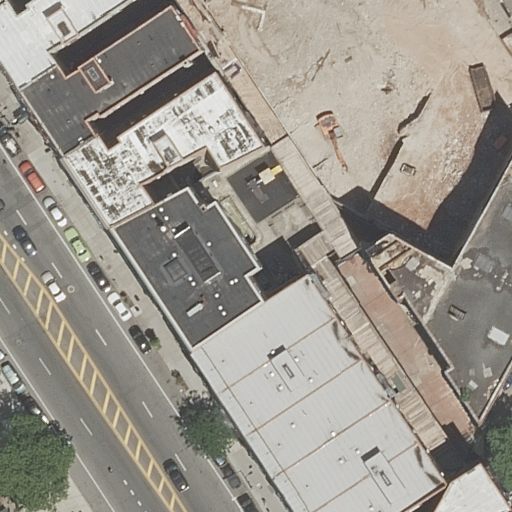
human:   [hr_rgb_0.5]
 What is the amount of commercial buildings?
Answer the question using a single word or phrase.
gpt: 0

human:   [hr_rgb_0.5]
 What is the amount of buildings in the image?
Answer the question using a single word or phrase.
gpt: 14

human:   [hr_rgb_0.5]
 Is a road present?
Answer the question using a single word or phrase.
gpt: yes

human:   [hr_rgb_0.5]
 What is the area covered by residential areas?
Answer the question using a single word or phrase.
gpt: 100m2

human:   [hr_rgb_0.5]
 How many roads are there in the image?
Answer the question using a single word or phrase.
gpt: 2

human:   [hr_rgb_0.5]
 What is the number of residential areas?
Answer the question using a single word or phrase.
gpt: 1

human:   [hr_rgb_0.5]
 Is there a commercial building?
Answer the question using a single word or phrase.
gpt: no

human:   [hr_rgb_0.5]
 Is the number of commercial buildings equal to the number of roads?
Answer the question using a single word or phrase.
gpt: no

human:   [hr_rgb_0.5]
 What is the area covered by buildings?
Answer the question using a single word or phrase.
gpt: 5382m2

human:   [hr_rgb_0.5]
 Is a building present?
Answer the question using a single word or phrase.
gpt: yes

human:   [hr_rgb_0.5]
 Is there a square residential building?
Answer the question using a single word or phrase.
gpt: no

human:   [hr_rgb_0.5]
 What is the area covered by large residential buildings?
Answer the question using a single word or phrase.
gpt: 2425m2

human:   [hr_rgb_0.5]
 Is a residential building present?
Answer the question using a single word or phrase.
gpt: yes

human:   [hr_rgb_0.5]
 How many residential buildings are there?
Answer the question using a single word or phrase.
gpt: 14

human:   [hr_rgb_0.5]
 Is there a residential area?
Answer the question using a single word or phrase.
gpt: yes

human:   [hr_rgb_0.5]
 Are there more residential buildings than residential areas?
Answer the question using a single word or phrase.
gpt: yes

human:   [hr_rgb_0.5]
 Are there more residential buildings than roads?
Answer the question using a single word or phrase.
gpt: yes

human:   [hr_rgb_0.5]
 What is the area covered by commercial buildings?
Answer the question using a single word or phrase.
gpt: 0m2

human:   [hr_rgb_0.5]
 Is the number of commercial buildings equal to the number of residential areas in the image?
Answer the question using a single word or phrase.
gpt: no

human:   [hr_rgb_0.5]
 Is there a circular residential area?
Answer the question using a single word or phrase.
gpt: no

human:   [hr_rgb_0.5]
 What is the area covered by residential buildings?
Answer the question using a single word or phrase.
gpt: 5382m2

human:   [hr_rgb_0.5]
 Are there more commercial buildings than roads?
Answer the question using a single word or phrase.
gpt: no

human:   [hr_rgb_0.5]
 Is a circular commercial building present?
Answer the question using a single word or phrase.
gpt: no

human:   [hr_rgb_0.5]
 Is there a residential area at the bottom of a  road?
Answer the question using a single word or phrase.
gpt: no

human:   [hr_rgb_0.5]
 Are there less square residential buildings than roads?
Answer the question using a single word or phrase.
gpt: yes

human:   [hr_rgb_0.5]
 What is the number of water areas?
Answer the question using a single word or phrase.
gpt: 0

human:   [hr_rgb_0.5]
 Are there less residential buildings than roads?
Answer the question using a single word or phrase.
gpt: no

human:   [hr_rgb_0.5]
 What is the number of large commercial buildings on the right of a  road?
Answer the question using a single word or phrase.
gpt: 0

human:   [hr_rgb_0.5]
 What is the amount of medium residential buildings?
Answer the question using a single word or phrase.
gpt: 10

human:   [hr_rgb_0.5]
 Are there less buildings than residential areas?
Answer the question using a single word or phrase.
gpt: no

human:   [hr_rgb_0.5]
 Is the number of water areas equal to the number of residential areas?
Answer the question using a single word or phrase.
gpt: no

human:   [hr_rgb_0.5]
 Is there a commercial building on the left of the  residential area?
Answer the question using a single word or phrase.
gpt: no

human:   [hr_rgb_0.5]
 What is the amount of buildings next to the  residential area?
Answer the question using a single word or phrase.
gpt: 14

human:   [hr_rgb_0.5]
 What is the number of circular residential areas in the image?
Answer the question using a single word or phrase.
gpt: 0

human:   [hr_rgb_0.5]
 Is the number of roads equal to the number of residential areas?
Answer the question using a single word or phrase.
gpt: no

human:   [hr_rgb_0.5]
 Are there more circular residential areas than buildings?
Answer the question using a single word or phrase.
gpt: no

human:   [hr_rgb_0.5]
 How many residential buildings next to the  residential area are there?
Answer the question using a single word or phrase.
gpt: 14

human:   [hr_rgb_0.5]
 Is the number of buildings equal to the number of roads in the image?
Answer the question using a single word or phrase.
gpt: no

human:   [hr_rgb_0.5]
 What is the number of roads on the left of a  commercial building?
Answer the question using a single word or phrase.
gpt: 0

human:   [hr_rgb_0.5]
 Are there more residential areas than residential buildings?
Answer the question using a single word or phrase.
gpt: no

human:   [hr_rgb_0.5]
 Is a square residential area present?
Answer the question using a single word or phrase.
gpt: no

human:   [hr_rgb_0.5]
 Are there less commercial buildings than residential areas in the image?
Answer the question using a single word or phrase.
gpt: yes

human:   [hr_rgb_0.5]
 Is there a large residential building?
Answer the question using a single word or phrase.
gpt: yes

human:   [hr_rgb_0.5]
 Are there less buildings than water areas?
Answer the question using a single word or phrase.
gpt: no

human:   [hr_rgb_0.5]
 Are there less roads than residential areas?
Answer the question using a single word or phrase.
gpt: no

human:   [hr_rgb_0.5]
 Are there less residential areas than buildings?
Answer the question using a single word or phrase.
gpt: yes

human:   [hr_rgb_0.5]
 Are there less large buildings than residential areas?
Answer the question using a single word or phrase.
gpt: no

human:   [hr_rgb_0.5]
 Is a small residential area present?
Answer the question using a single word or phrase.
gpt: no

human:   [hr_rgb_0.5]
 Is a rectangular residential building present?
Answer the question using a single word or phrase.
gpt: yes

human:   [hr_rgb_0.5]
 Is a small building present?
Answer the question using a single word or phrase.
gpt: yes

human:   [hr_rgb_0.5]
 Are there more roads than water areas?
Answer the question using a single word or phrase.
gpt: yes

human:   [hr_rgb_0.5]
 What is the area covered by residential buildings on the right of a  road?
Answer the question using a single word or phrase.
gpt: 4697m2

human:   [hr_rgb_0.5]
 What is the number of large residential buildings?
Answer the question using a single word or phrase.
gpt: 2

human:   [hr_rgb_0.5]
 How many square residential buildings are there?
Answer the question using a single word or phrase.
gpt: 0

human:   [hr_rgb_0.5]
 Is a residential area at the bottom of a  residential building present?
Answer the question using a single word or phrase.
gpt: yes

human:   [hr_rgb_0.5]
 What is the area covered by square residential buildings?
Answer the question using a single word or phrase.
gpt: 0m2

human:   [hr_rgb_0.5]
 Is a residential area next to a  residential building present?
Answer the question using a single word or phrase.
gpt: yes

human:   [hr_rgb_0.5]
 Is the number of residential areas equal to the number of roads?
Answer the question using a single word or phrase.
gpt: no

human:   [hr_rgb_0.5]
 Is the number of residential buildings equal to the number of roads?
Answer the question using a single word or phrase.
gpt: no

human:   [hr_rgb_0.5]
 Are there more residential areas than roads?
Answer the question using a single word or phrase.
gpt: no

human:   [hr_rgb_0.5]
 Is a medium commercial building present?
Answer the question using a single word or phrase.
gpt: no

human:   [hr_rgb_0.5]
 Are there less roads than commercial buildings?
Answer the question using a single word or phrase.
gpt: no

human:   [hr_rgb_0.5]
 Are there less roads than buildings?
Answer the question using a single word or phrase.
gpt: yes

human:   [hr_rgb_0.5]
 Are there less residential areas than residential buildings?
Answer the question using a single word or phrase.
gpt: yes